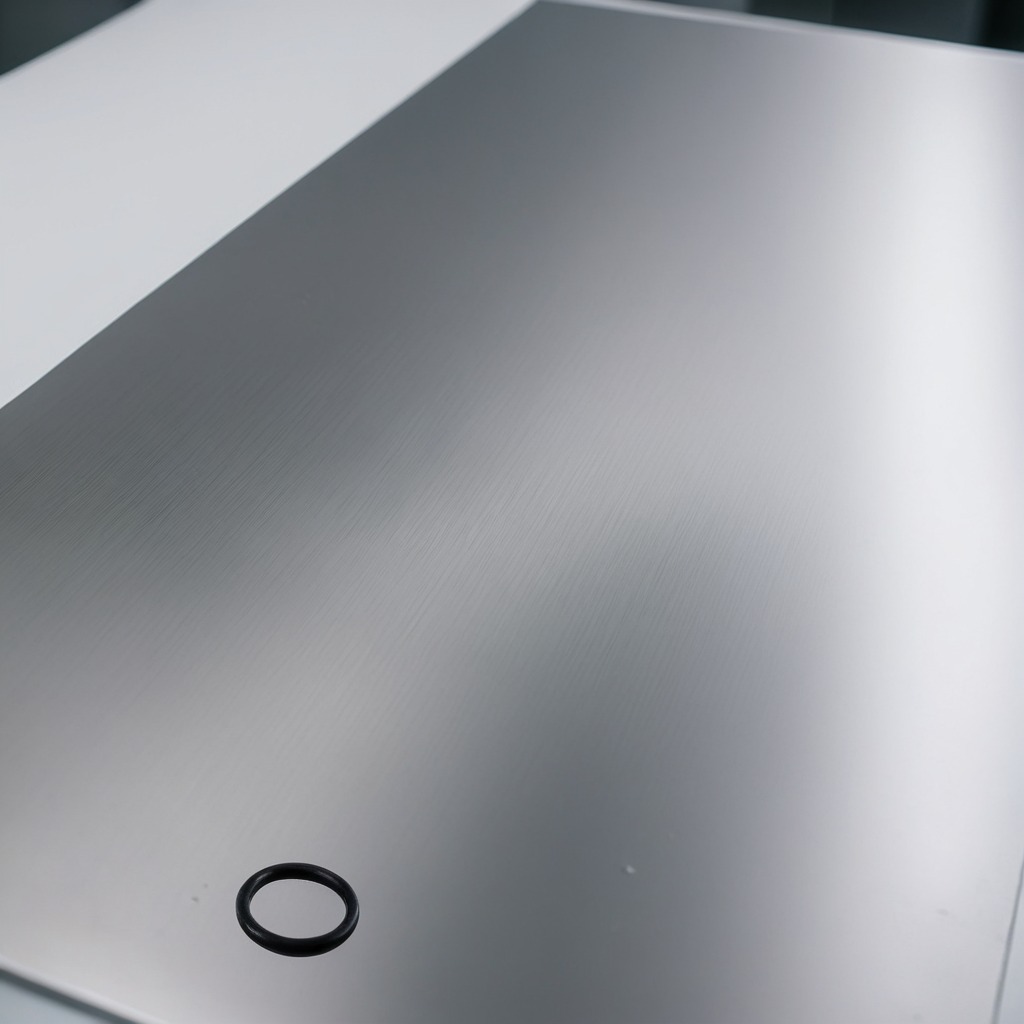
A rubber O-ring is lying on the stainless steel table.